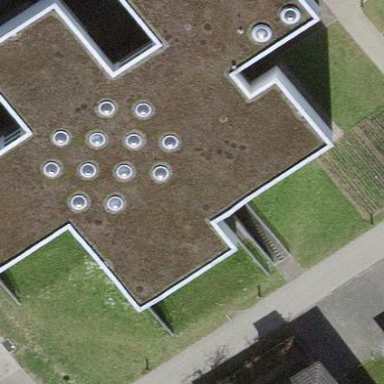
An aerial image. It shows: School building.